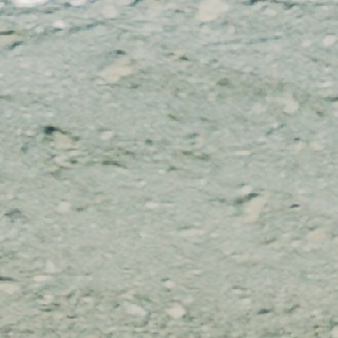
Label: other